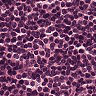
Metastatic tissue present: no